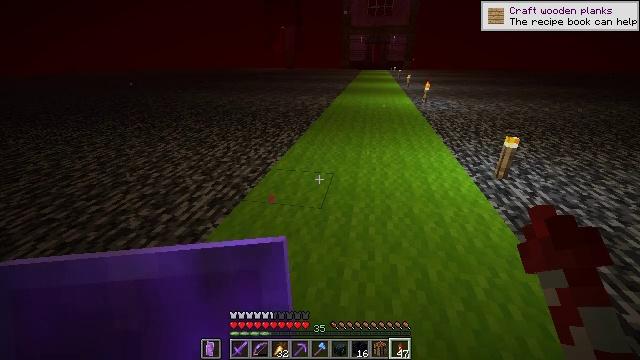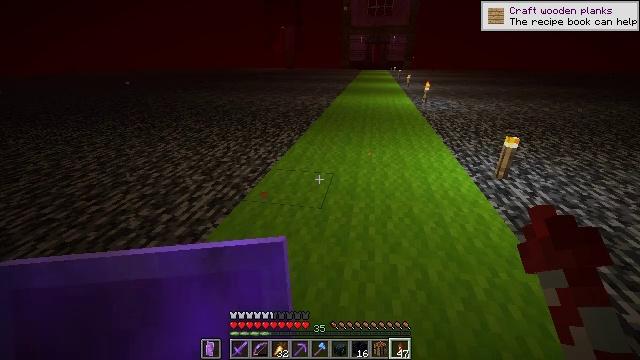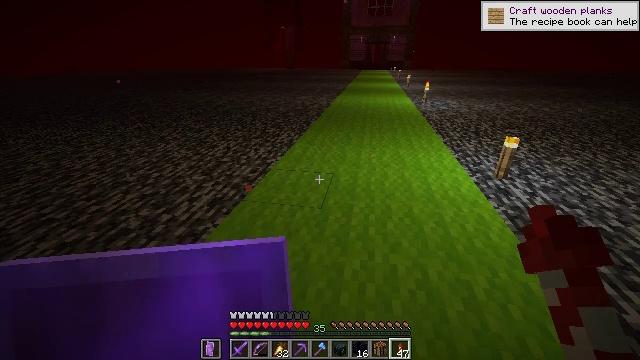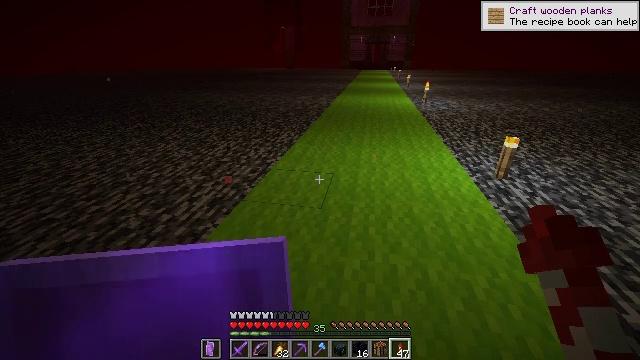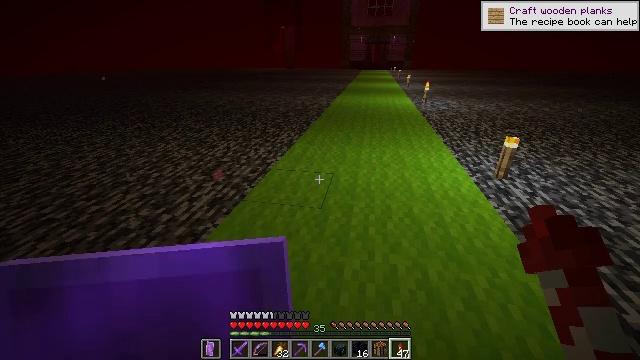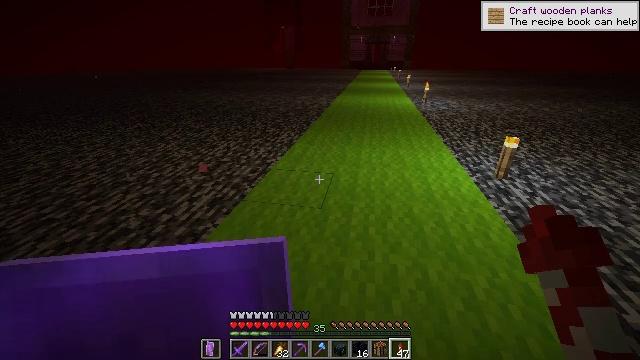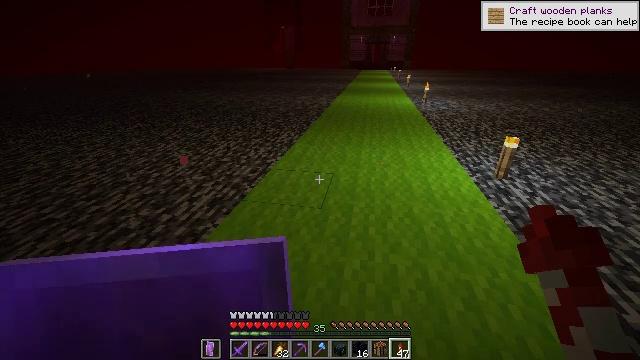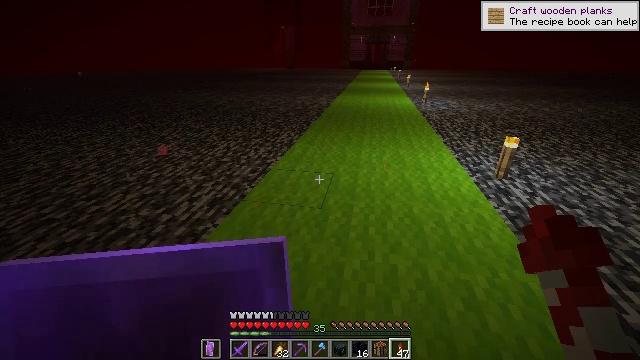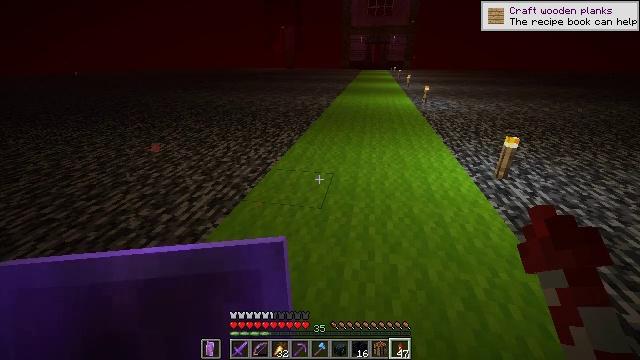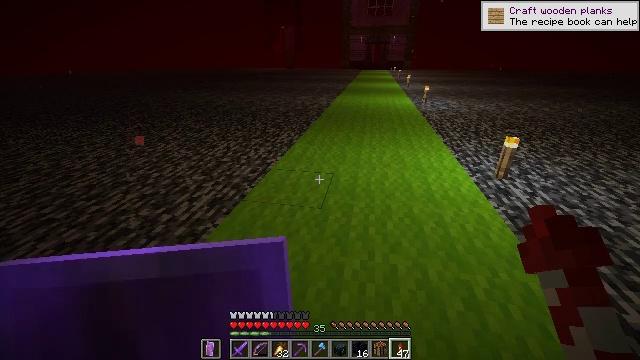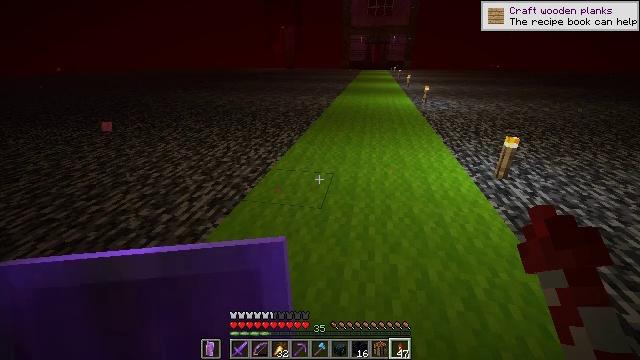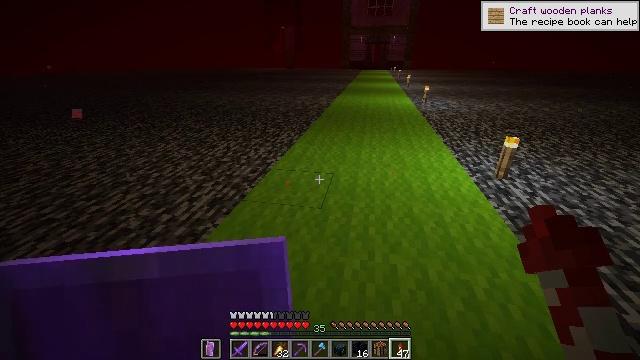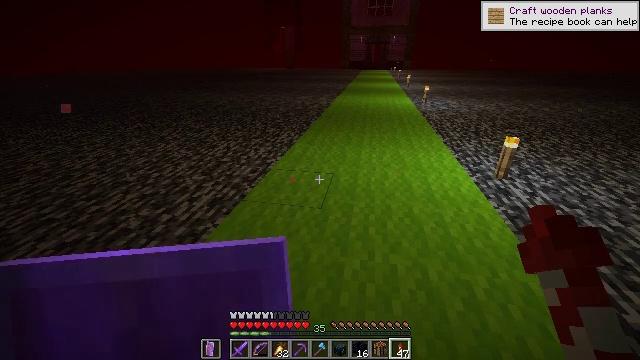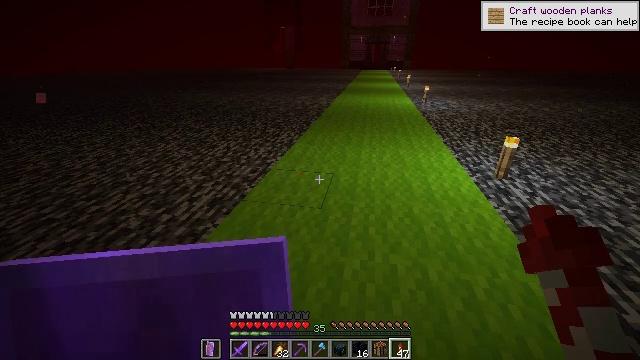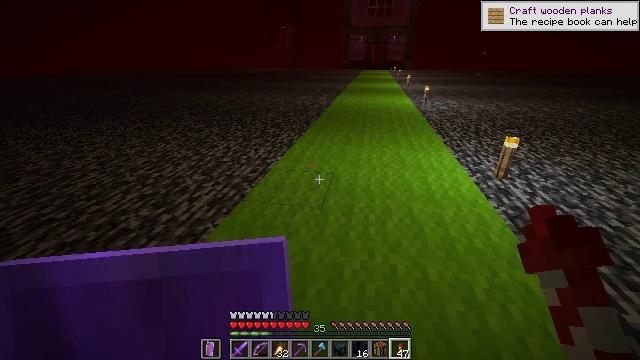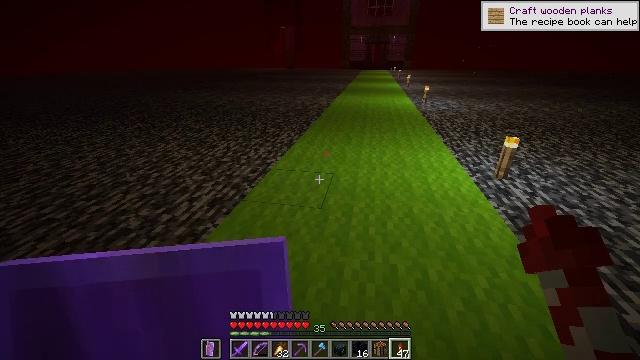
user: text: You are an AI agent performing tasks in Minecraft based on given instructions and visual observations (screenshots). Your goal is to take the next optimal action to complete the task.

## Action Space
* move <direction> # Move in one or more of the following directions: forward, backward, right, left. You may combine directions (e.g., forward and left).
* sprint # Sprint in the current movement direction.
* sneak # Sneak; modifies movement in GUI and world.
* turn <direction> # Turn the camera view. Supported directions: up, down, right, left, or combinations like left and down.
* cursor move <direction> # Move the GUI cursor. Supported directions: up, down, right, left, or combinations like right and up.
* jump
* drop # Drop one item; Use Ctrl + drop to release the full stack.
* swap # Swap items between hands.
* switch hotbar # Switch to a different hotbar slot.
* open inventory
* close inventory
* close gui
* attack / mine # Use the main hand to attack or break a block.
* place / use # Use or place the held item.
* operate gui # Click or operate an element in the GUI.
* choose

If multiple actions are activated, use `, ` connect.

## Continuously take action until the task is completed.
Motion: motion action
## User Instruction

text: Create a light gray carpet in the crafting table.
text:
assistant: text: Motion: attack / mine
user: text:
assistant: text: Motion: attack / mine
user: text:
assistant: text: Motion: attack / mine
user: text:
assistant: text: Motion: attack / mine
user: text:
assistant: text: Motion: attack / mine
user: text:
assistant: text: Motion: attack / mine
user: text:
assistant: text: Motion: attack / mine
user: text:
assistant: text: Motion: attack / mine
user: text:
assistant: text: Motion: attack / mine
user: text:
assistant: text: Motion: attack / mine
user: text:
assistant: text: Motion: attack / mine
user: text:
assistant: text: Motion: attack / mine
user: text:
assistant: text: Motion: attack / mine
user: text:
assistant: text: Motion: attack / mine
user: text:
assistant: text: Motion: attack / mine
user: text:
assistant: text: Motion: attack / mine
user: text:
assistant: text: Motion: attack / mine
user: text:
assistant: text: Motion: attack / mine
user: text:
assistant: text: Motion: attack / mine
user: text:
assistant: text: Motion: attack / mine
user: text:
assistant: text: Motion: attack / mine
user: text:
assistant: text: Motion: attack / mine
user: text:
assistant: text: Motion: attack / mine
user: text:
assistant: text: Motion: attack / mine
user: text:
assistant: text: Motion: attack / mine
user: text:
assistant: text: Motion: attack / mine
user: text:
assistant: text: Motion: attack / mine
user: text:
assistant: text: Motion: attack / mine
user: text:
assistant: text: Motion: attack / mine
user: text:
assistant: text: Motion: attack / mine